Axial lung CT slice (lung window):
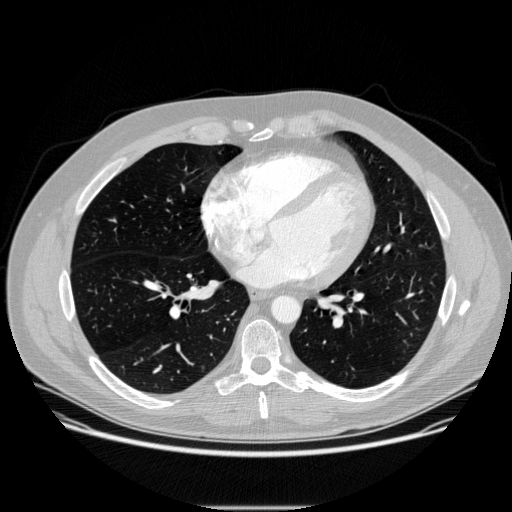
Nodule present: no